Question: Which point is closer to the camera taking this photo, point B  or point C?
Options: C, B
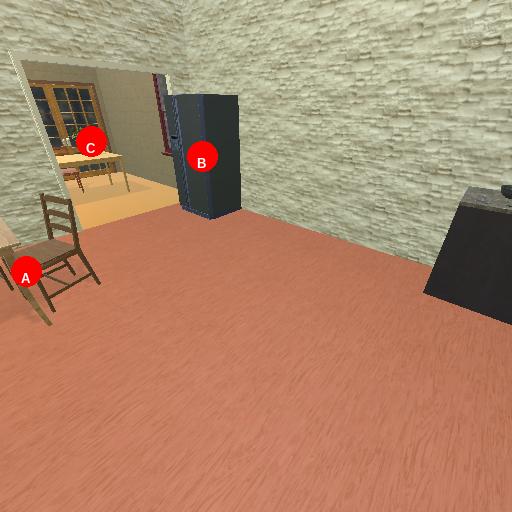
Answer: C